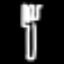
Label: fork